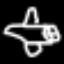
Label: airplane